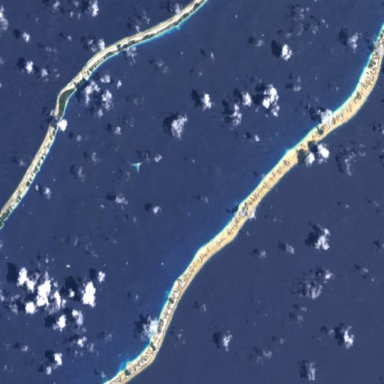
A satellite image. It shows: Maritime atoll.